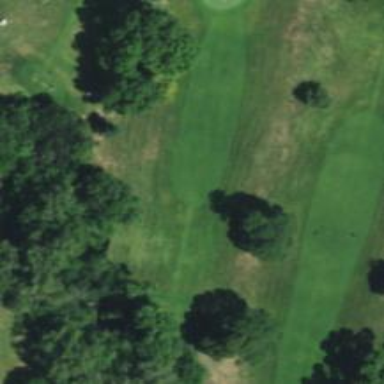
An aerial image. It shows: Well-mown grass fairway used for playing golf.